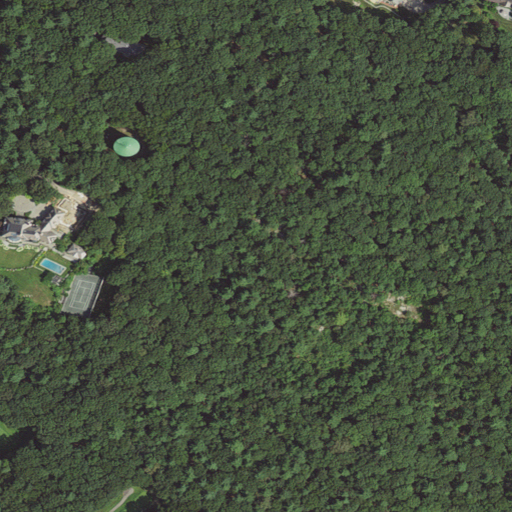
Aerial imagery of mountain in Massachusetts named Doublet Hill containing deciduous forest, mixed forest, medium intensity development, low intensity development, open development, high intensity development, and evergreen forest